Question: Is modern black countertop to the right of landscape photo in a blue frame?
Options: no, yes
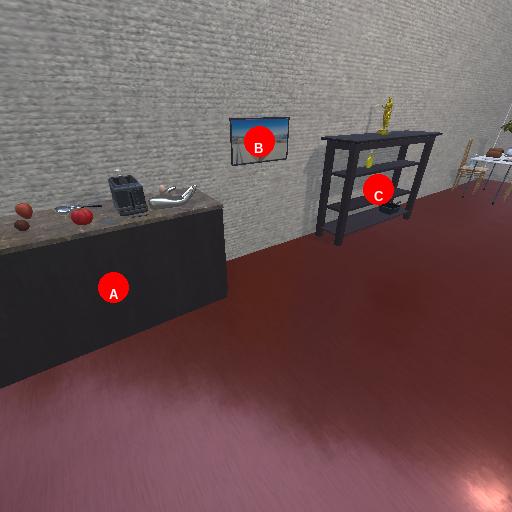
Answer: no